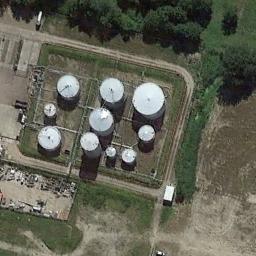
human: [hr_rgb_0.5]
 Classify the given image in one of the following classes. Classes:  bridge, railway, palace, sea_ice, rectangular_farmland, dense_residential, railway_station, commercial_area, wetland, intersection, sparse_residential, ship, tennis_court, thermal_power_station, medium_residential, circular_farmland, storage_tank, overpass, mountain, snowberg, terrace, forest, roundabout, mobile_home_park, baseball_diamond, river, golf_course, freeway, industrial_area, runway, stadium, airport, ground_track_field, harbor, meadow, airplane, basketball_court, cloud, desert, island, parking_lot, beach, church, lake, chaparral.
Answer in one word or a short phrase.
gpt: storage_tank